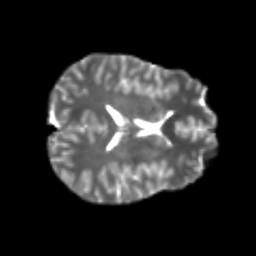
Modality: T2w
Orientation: axial
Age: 20
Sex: male
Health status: healthy
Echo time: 0.074 s